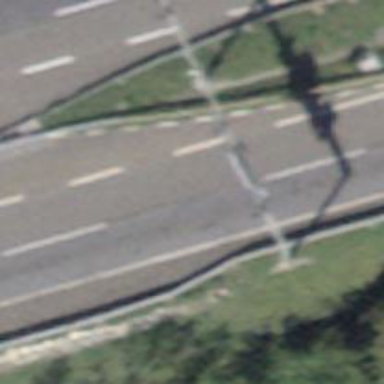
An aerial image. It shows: Gantry with traffic signal lights.